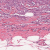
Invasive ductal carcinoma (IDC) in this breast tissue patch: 1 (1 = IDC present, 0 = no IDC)